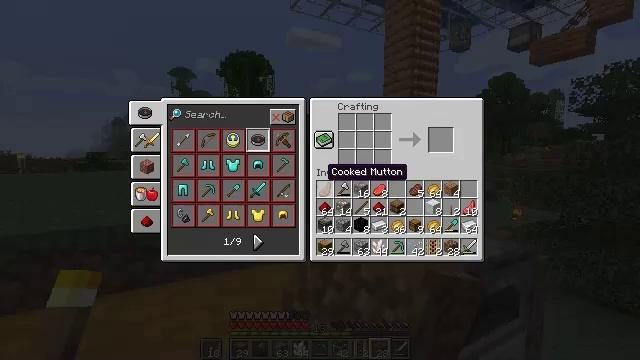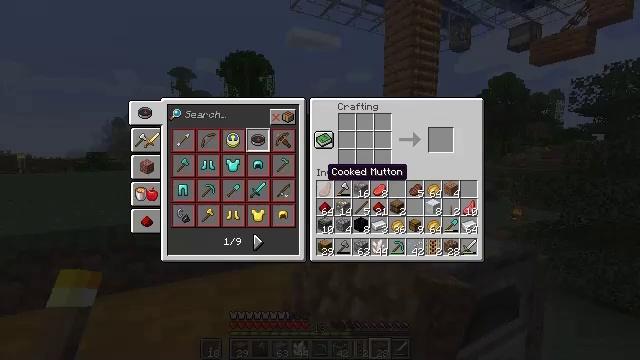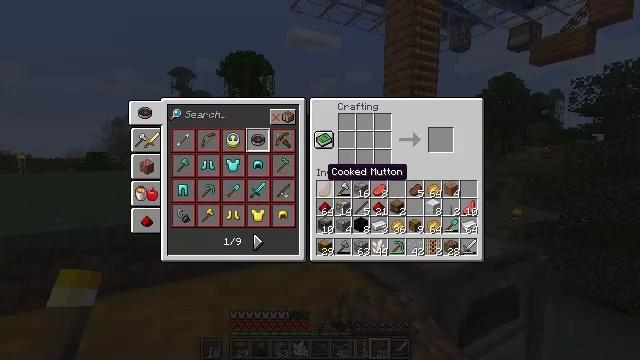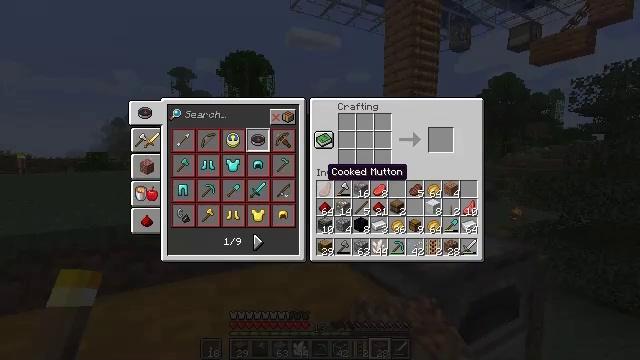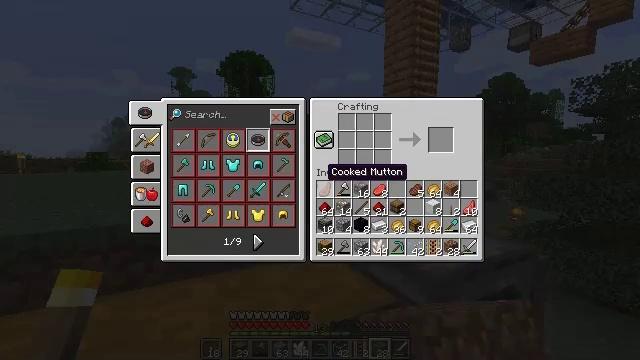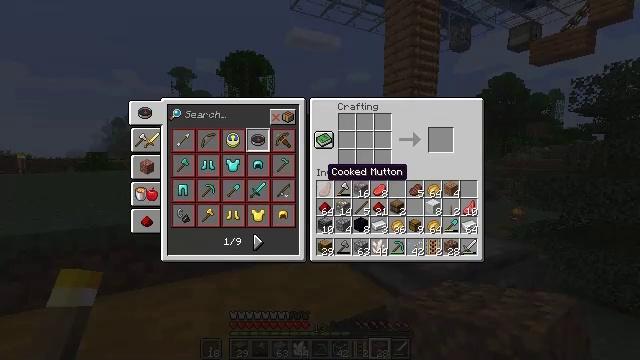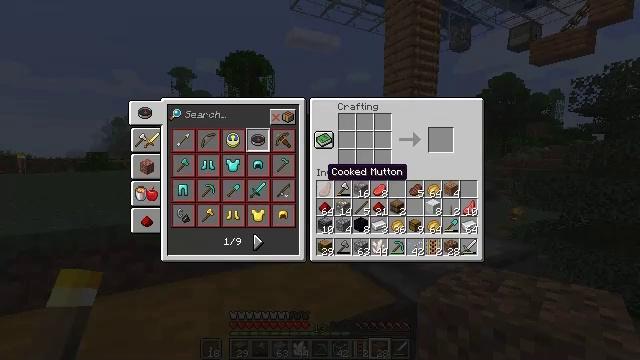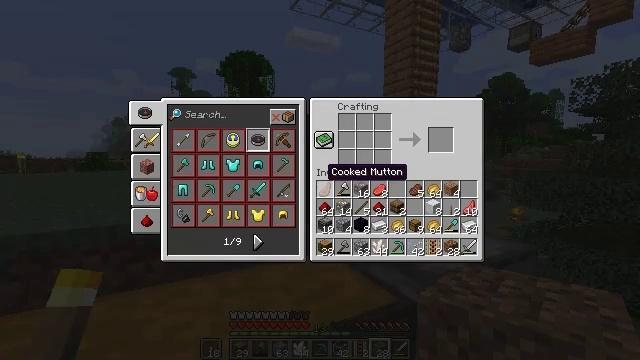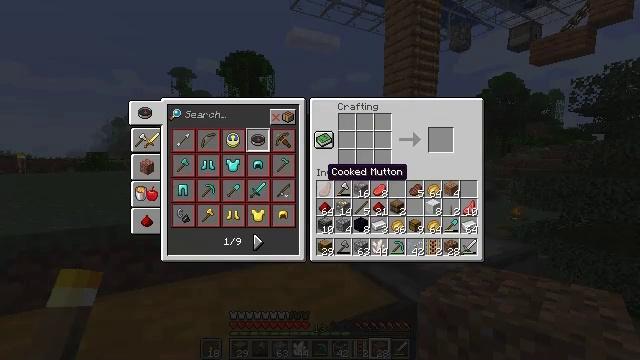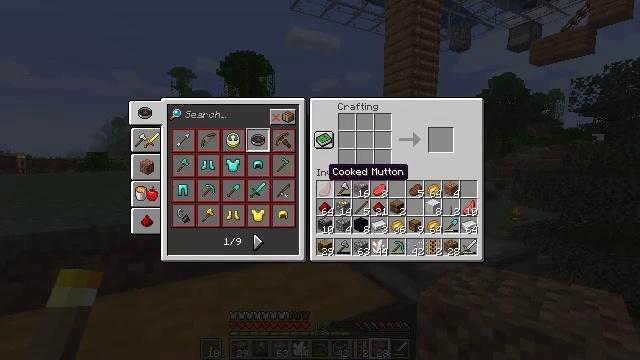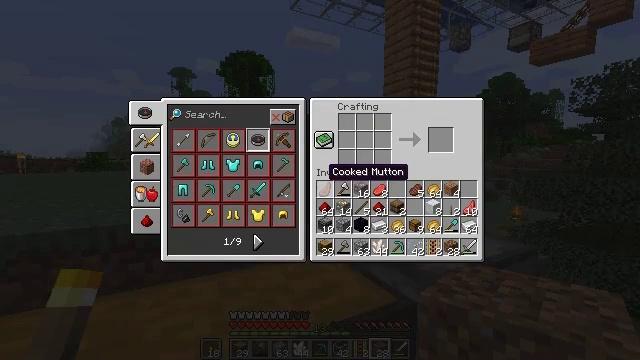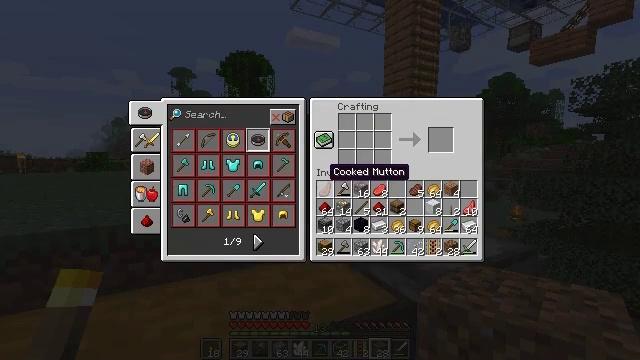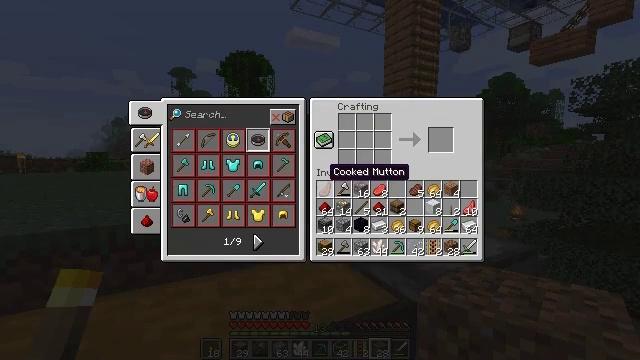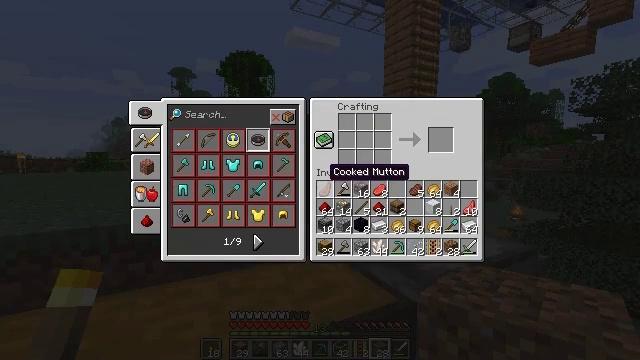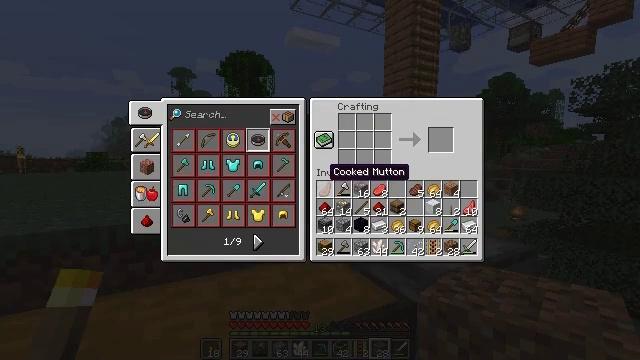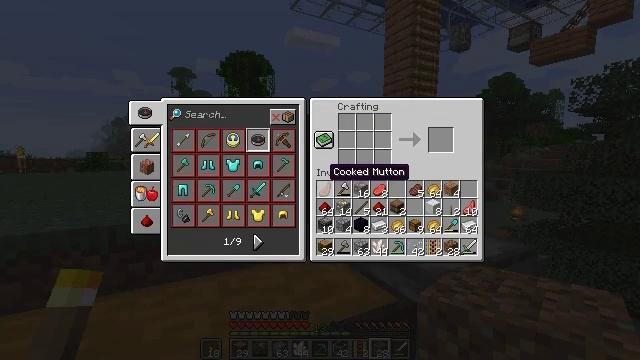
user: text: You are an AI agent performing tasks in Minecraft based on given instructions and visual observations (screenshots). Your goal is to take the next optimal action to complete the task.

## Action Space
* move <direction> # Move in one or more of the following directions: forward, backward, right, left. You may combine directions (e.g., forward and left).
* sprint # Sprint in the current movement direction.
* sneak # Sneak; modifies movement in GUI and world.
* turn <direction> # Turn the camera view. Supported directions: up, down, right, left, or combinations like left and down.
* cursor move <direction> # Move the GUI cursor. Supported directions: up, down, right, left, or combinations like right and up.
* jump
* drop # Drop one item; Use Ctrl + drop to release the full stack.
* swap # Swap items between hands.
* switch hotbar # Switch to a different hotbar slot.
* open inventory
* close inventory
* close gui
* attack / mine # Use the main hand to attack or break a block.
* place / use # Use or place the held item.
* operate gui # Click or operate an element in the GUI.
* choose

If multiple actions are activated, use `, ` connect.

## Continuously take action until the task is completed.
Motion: motion action
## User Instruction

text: Open the crafting table and craft a minecart with iron ingots.
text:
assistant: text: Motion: no_op
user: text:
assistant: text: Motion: no_op
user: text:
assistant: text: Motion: no_op
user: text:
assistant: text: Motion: no_op
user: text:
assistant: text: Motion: no_op
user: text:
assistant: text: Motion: no_op
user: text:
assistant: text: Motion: no_op
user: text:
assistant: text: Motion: no_op
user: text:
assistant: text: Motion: no_op
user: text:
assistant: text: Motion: no_op
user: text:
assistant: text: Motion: no_op
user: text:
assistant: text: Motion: no_op
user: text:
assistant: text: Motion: no_op
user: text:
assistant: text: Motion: no_op
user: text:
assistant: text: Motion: no_op
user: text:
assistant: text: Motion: cursor move right
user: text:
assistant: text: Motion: cursor move right
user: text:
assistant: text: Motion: cursor move right
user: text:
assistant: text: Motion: no_op
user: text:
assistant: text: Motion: no_op
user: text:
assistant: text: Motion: no_op
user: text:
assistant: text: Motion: no_op
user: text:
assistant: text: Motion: no_op
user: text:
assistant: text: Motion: no_op
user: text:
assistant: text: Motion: cursor move down
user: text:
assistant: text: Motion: no_op
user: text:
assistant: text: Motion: no_op
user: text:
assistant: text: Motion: operate gui
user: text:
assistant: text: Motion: operate gui
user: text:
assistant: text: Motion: operate gui